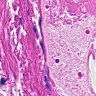
Metastatic tissue present: no